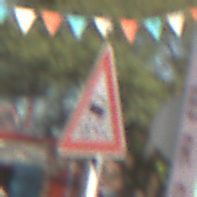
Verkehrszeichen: SchleuderOderRutschgefahr
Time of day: MorningAfternoon
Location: Outdoor (Special)
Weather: PartlyCloudy
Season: NotSpecified
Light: Natural